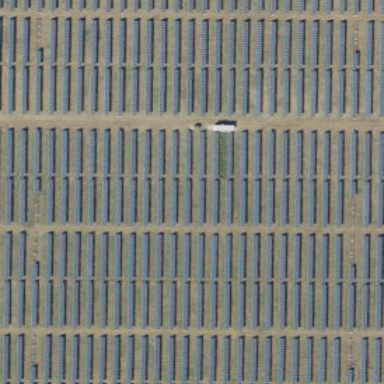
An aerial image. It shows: Solar power generator using photovoltaic method with solar photovoltaic panel types.